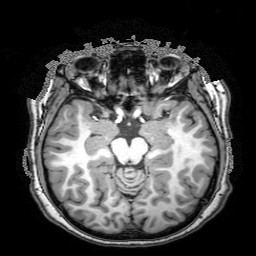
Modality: T1w
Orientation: axial
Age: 19
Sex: female
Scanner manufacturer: philips
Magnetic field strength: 3 T
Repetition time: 8.149 s
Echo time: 3.732 s